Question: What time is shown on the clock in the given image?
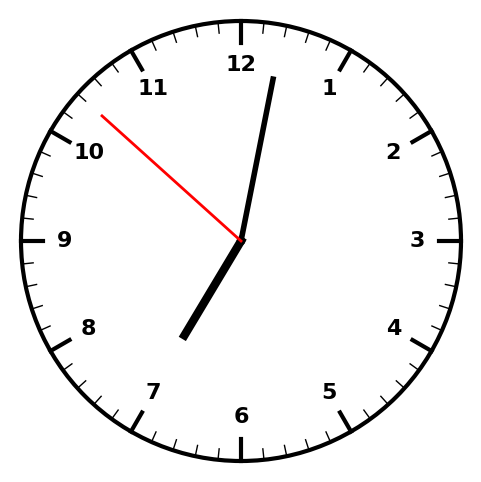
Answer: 07:01:52